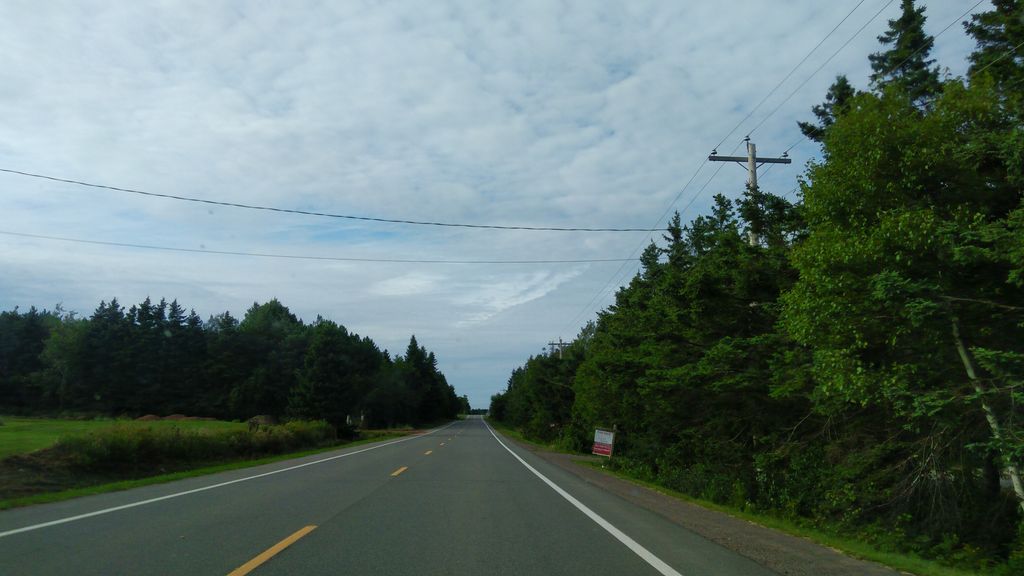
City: charlottetown